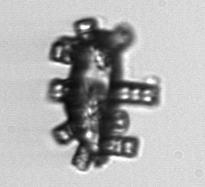
Label: Delphineis